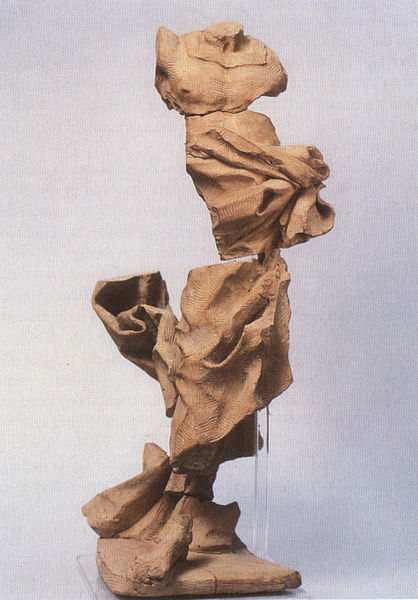
Titel: Hl. Longinus
Künstler: Giovanni Lorenzo Bernini
Standort: Rom, S. Pietro (EU - I - Latium)
Schlagwörter: fuß, mann, ocker, braun, brust, marmor, profil, tuch, falten, mensch, sockel, stein, figur, gewand, stoff, schulter, skulptur, ton, farbig, füße, abstrakt, modern, büste, plastik, oberkörper, foto, torso, enface, fragment, rau, kaputt, achse, verdreht, kopflos, fragmente, gebrochen, versetzt, armlos, unkenntlich, licht-schatten, entfremdet, stückhaft